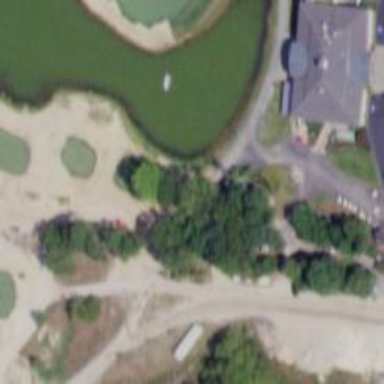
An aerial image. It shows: Footway that doubles as golf path.